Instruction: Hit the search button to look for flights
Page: home
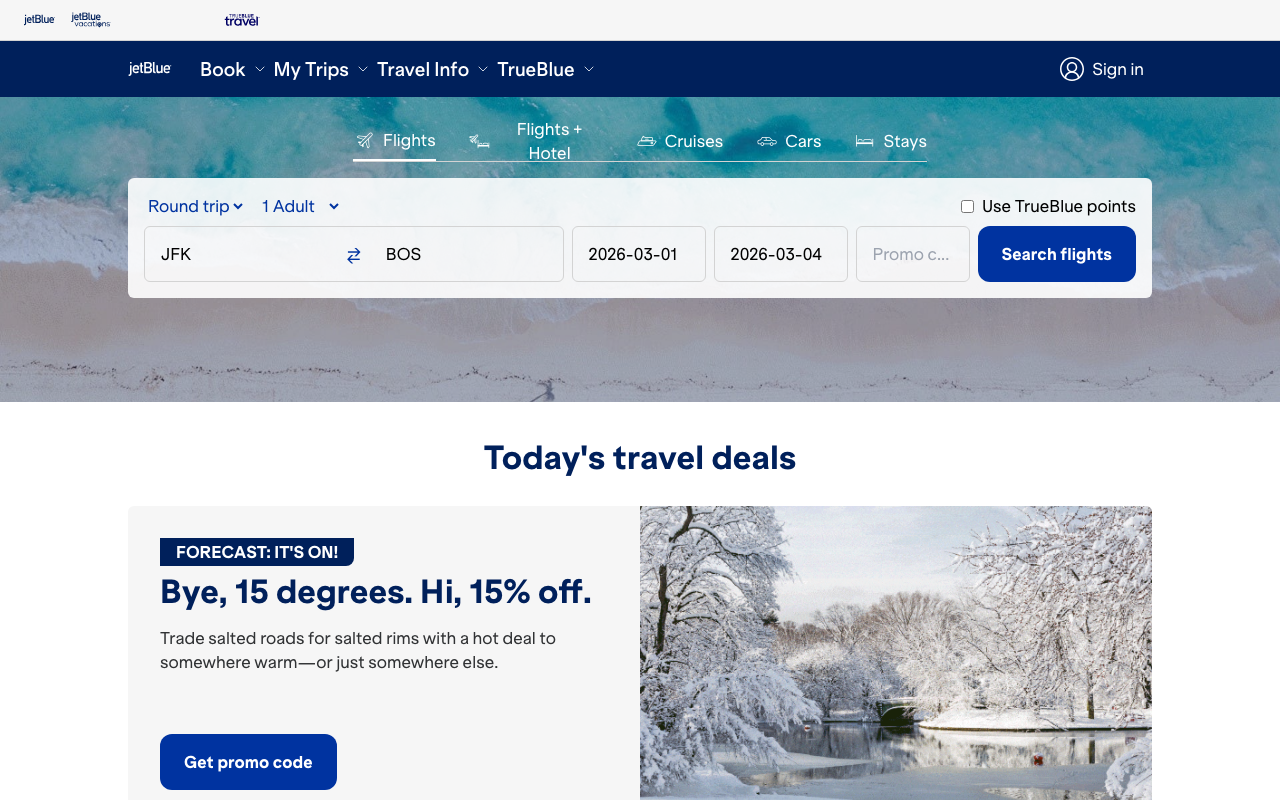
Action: click